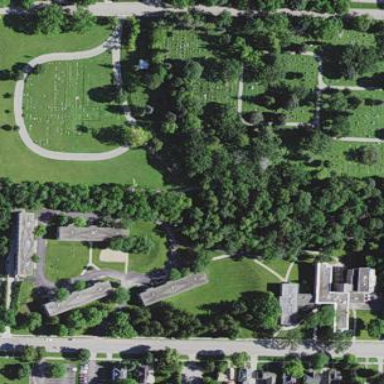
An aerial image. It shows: Cemetery.